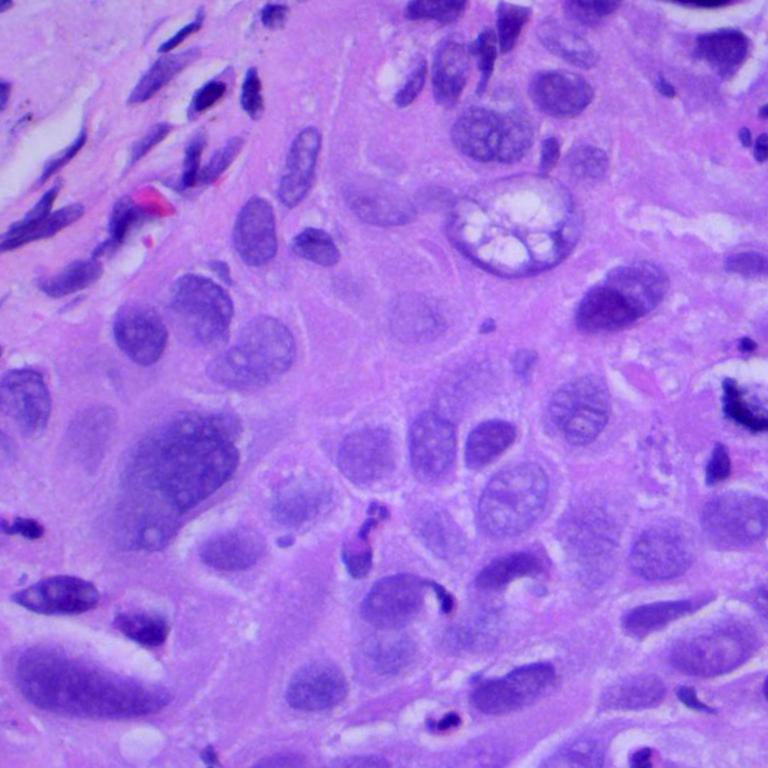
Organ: lung
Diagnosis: squamous carcinomas